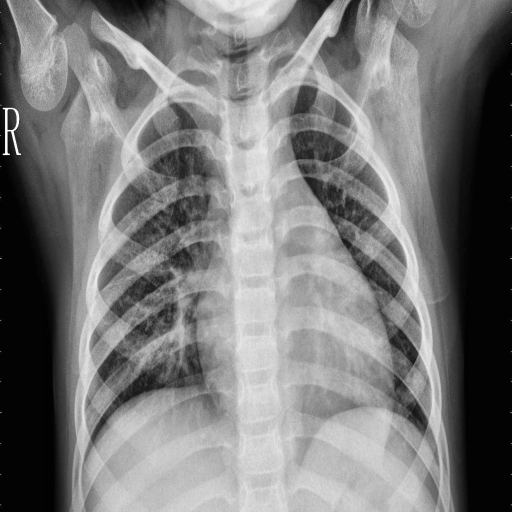
Finding: PNEUMONIA